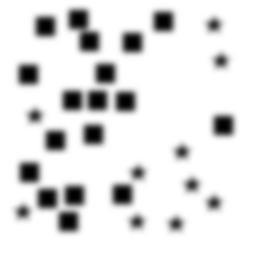
Squares: 18
Triangles: 0
Stars: 10
Total shapes: 28